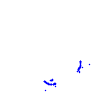
Particle: kaon